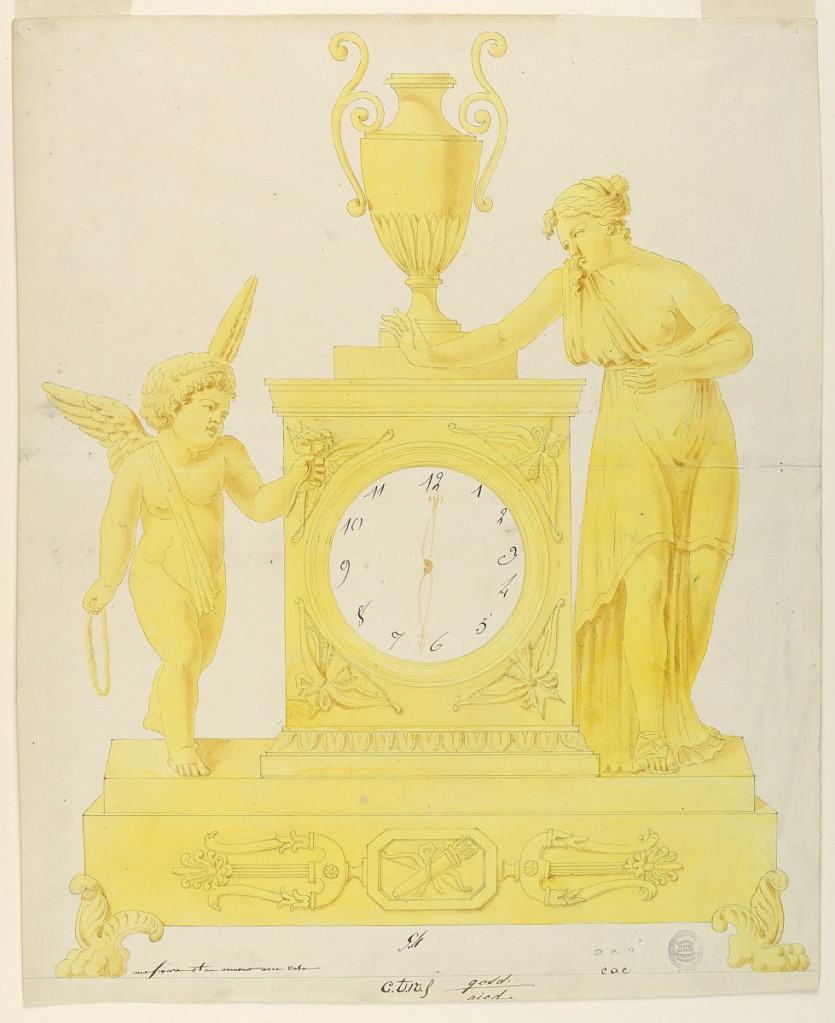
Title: Design for Clock
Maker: Lefebvre Manufactory, Tournai
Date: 1800–1825
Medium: Pen and black ink, brush and yellow, red watercolor, graphite, on cream laid paper
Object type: Drawing
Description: Base of clock supported by lion feet, decorated at front with octagonal panel with a bow and quiver crossed, horizontally places lyres flank panel. Two-handled vase on top of dial. At left, cupid brings a rose and chain to woman a woman in classical garb, at right.